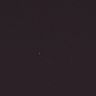
Metastatic tissue present: no